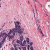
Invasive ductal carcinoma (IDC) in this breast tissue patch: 0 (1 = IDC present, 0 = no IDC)